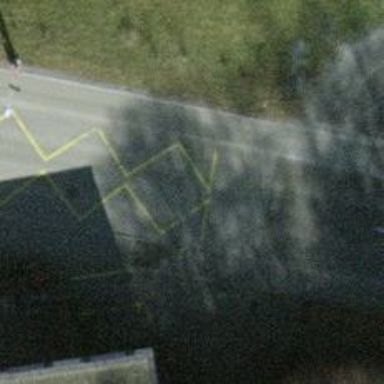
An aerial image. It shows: Trolleybus stop position for public transport.